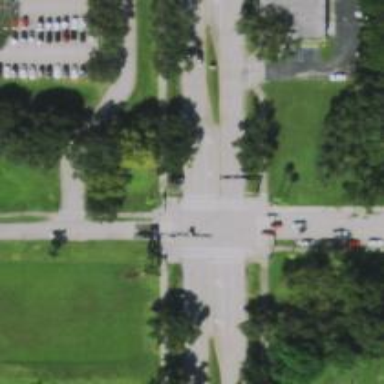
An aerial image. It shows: Zebra crossing on the road.